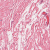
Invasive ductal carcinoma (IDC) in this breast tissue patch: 0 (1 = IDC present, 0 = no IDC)